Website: bh-photo
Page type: cross-sells
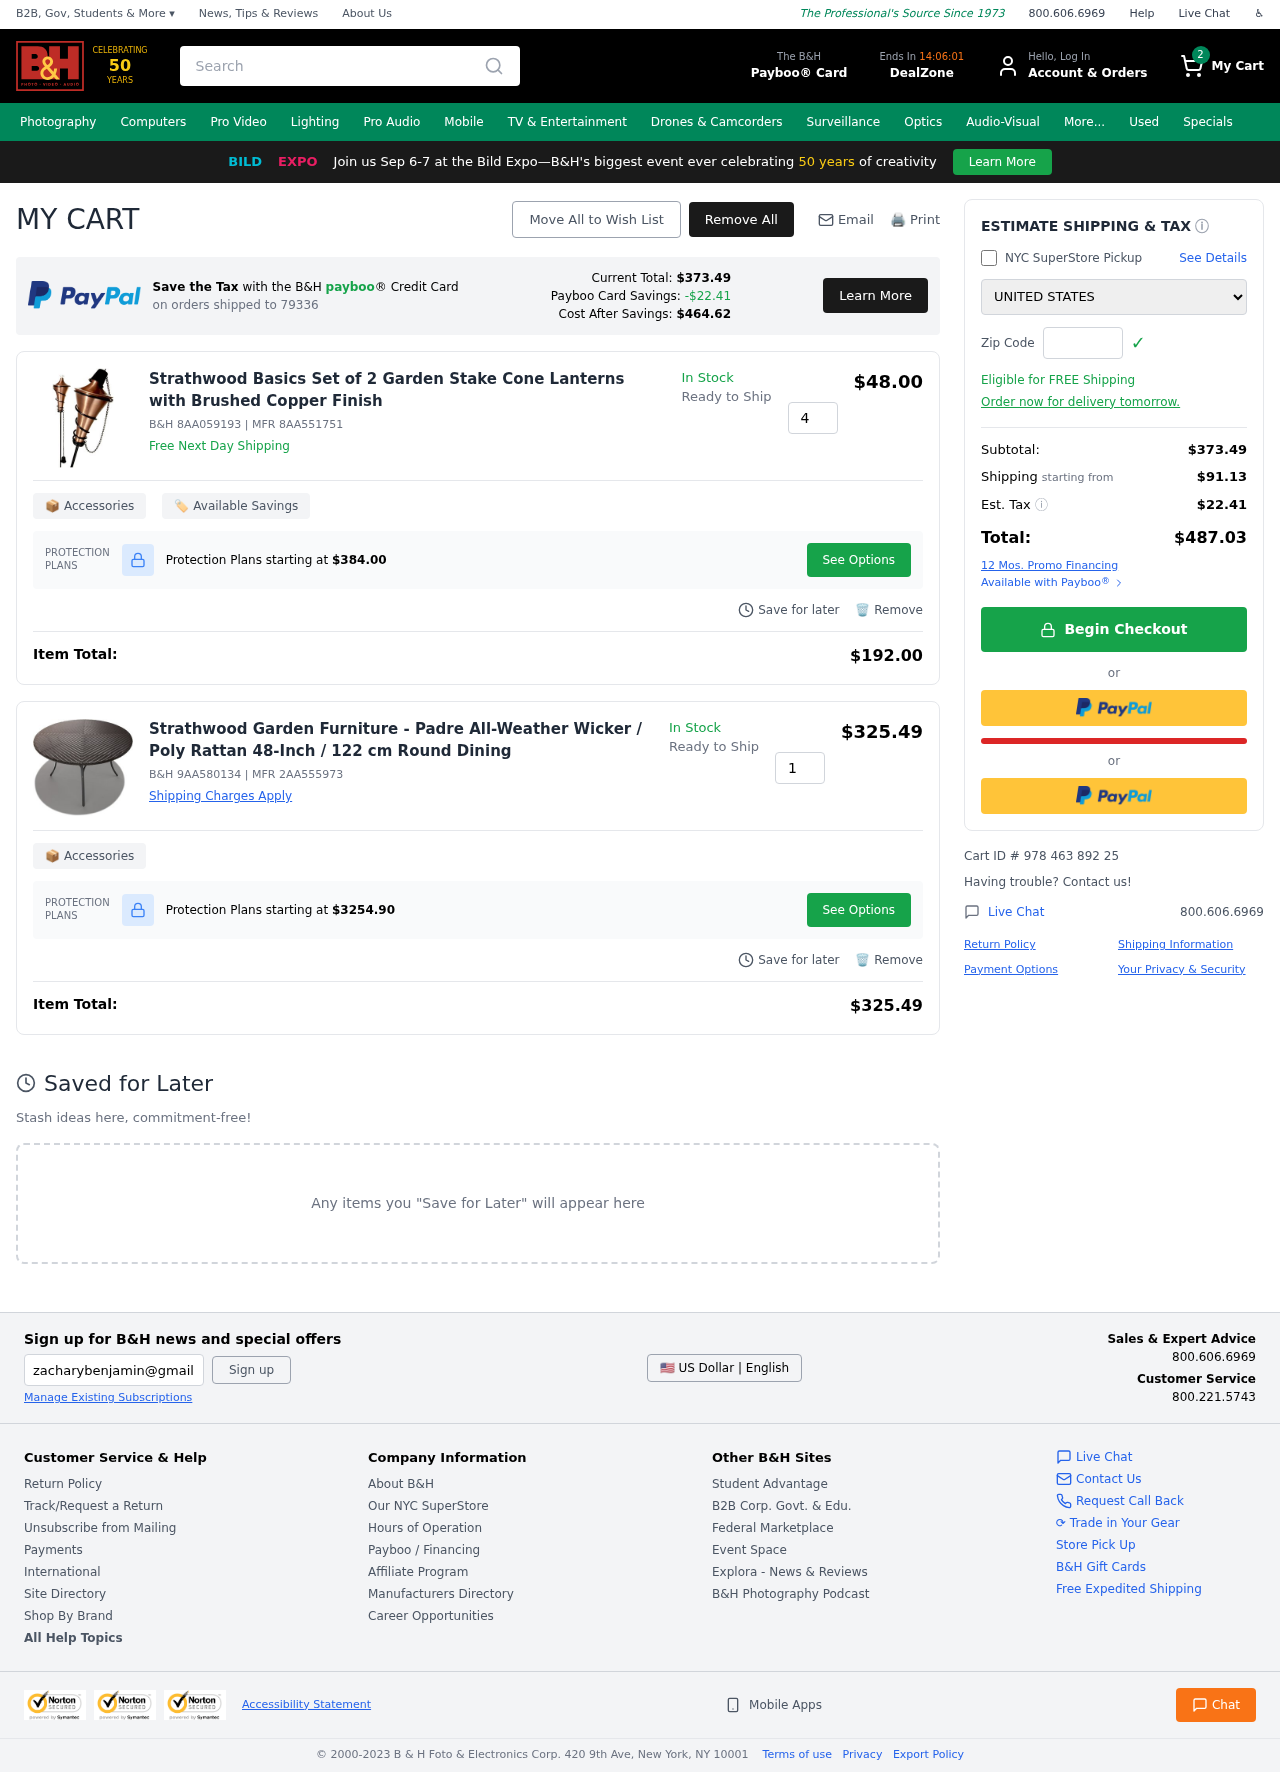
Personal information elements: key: PII_COUNTRY
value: United States
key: PII_POSTCODE
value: on orders shipped to 79336
Product elements: key: PRODUCT1_NAME
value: Strathwood Basics Set of 2 Garden Stake Cone Lanterns with Brushed Copper Finish
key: PRODUCT1_PRICE
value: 48
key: PRODUCT1_QUANTITY
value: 4
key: PRODUCT2_NAME
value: Strathwood Garden Furniture - Padre All-Weather Wicker  / Poly Rattan 48-Inch / 122 cm Round Dining
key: PRODUCT2_PRICE
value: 325.49
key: PRODUCT2_QUANTITY
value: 1
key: PRODUCT1_SKU
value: B&H 8AA059193
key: PRODUCT1_MFR
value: MFR 8AA551751
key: PRODUCT1_PROTECTION_PRICE
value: $384.00
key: PRODUCT1_ITEM_TOTAL
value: $192.00
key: PRODUCT2_SKU
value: B&H 9AA580134
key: PRODUCT2_MFR
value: MFR 2AA555973
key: PRODUCT2_PROTECTION_PRICE
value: $3254.90
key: PRODUCT2_ITEM_TOTAL
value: $325.49
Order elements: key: ORDER_NUM_ITEMS
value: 2
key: PAYBOO_CURRENT_TOTAL
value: $373.49
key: ORDER_SUBTOTAL
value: $373.49
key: ORDER_SHIPPING_COST
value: $91.13
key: ORDER_TAX
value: $22.41
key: ORDER_TOTAL
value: $487.03
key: ORDER_ID
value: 978 463 892 25
Search elements: key: HEADER_SEARCH
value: Search
Other elements: key: PAYBOO_SAVINGS
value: -$22.41
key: PAYBOO_COST_AFTER_SAVINGS
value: $464.62